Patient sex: M
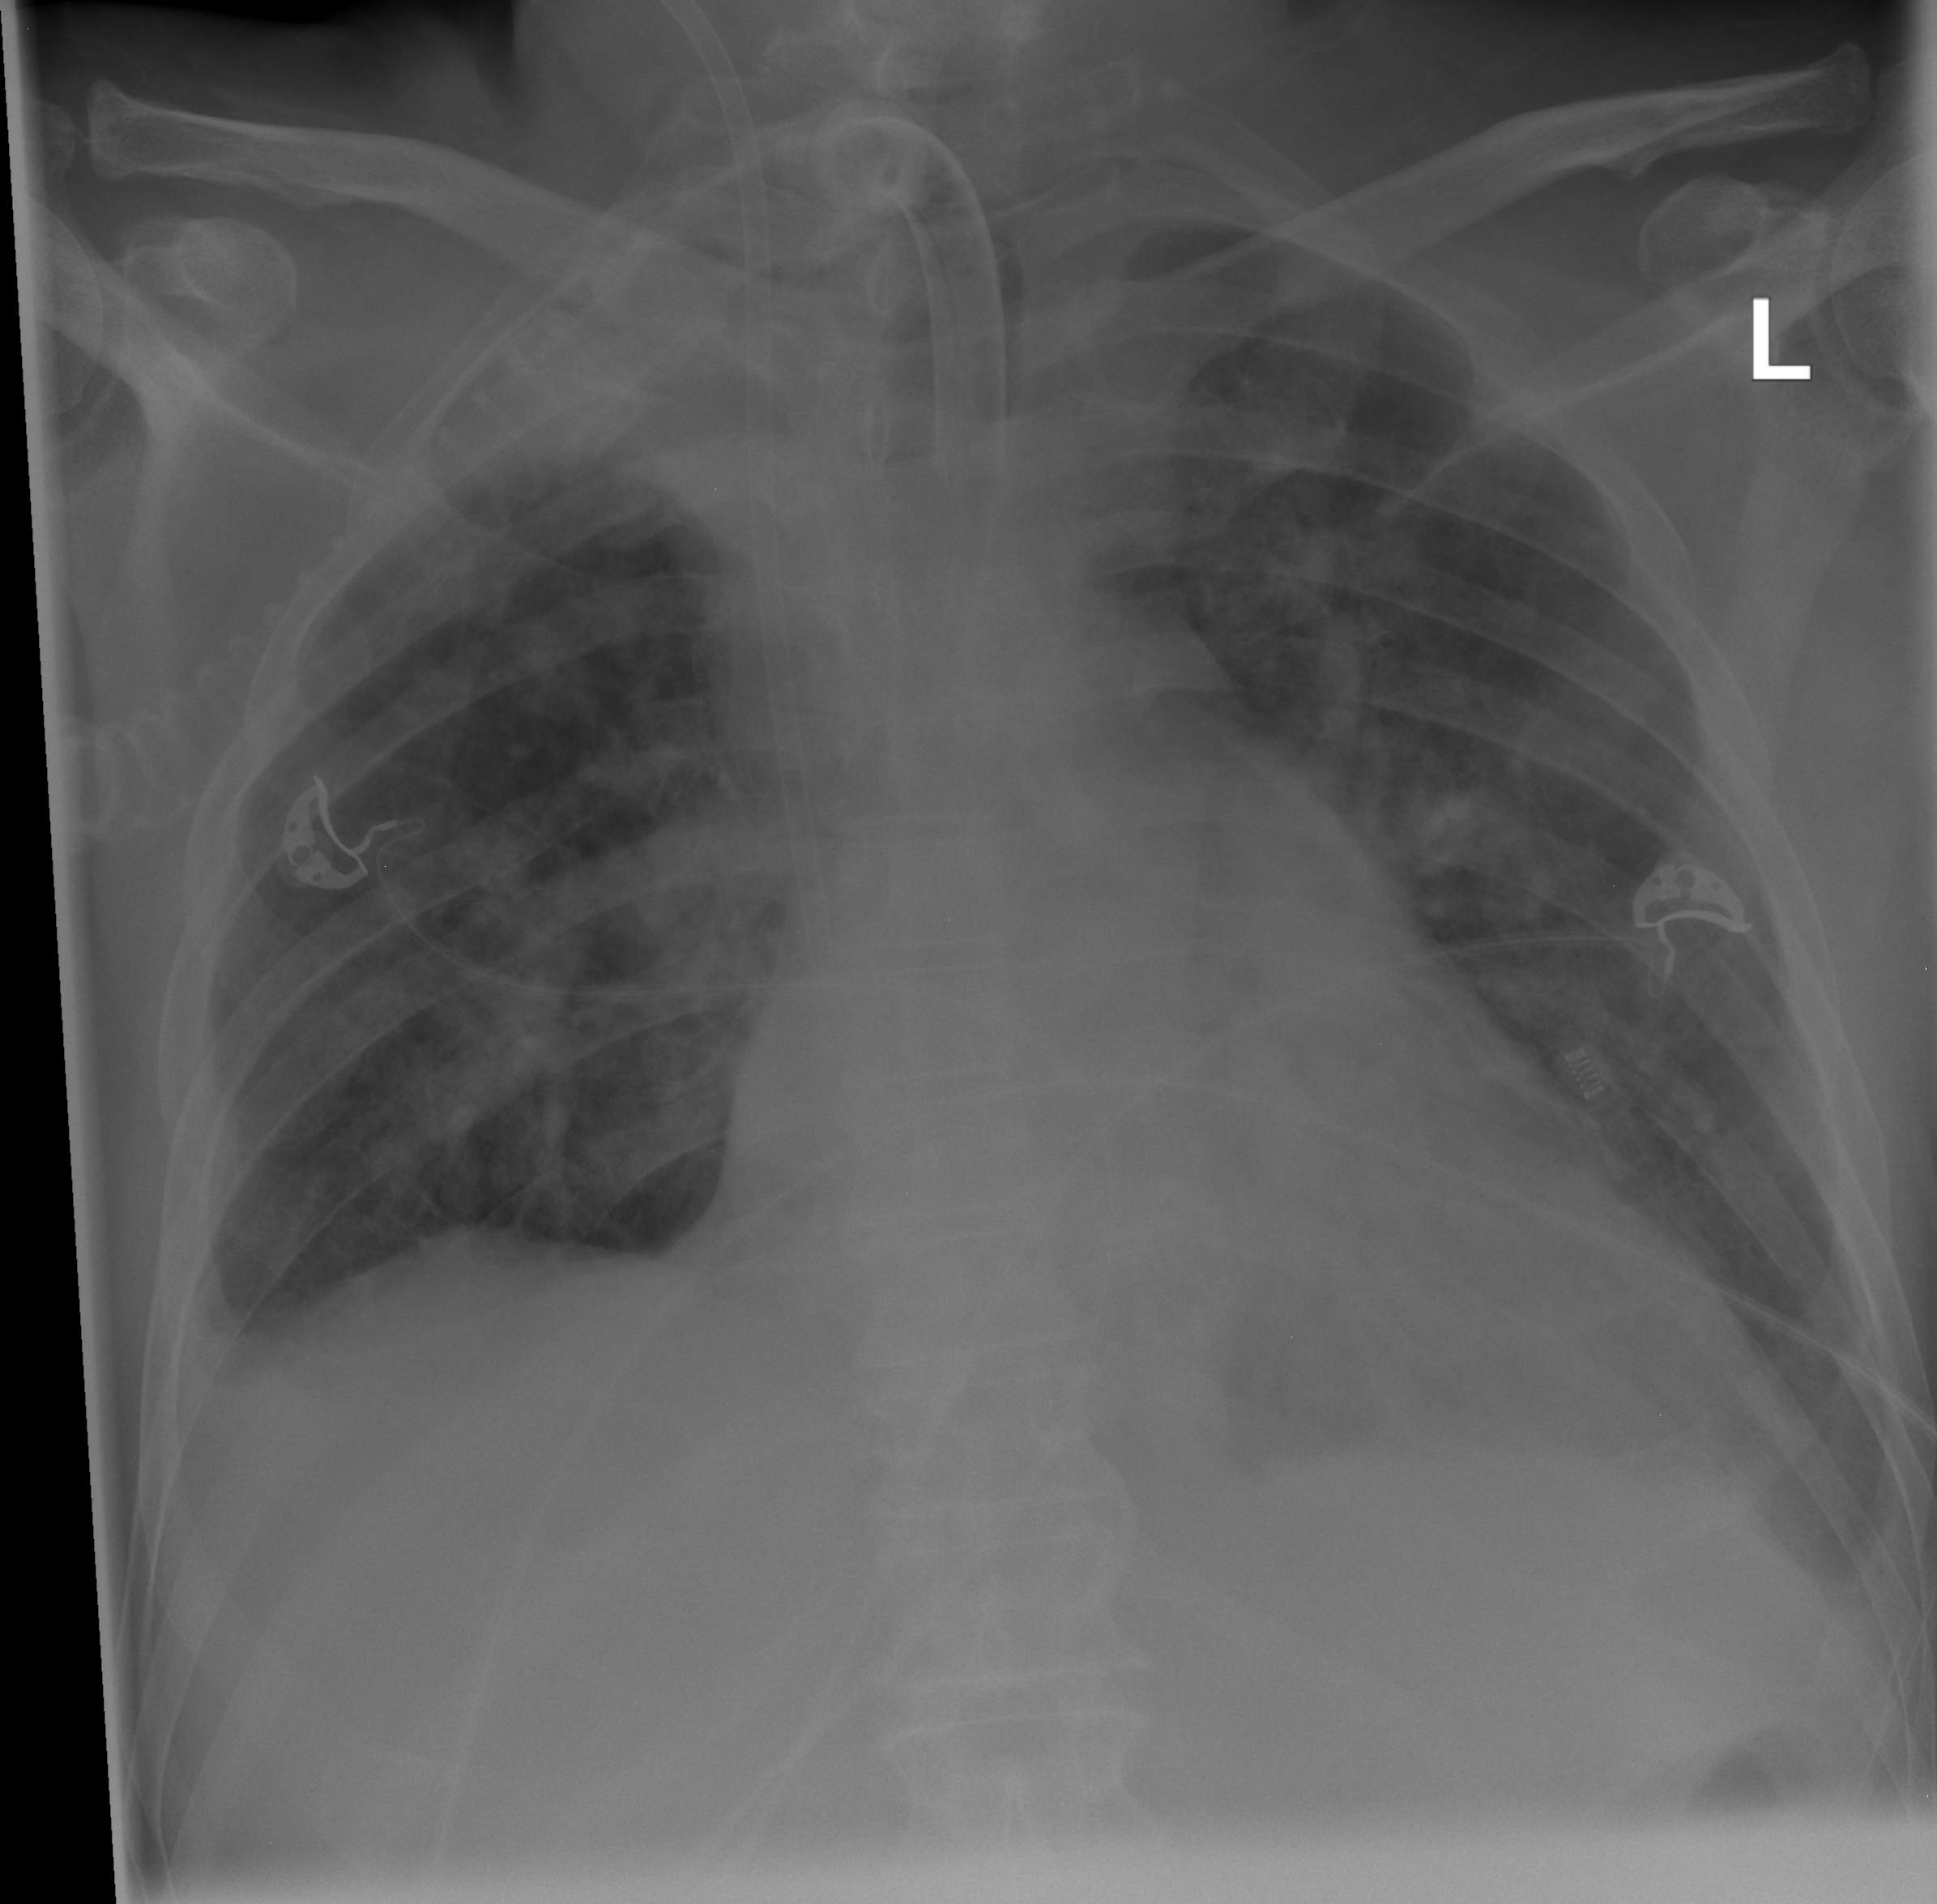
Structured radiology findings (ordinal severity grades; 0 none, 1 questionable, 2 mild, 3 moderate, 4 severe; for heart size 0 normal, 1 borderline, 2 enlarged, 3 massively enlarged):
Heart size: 2
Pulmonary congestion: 2
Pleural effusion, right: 2
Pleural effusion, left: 2
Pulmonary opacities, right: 2
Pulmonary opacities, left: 2
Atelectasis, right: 0
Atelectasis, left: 0